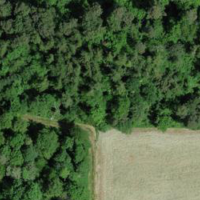
EUNIS habitat code: 44
Species observed at this site:
Trifolium repens